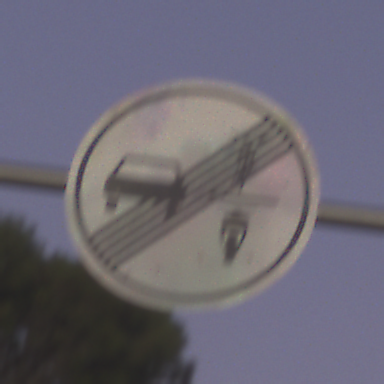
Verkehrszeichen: EndeVerbotUeberholenEinspurigeFahrzeuge
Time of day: Dawn
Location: Outdoor (RoadRail)
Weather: Clear
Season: NotSpecified
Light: Natural